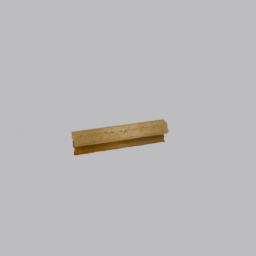
Label: tools